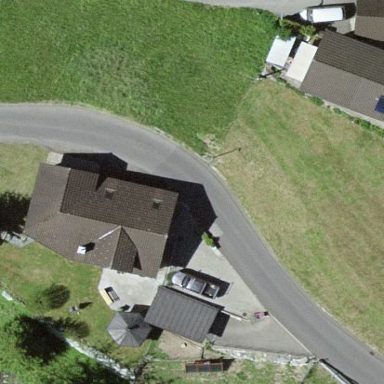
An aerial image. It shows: Detached building.